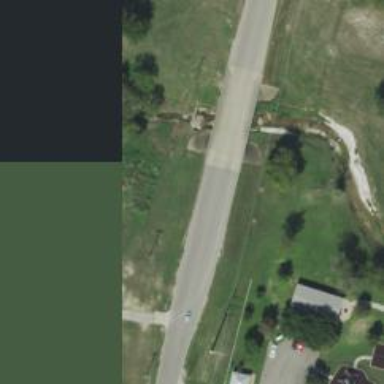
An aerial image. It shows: Tertiary road passing over bridge.